Question: How to transparent a panel in vb.net? the default color of the panel is white
'''
Private Sub frm_console_Load(sender As Object, e As EventArgs) Handles MyBase.Load
'Panel1.BackColor = Color.Transparent //i've tried this too
Panel1.BackColor = Color.FromArgb(25, Color.Black)
End Sub
'''

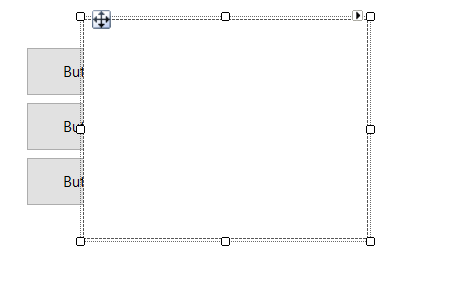
Answer: I didn't originally look at your screenshot but now I see that your problem is exactly what I was talking about, i.e. WinForms doesn't support real transparency. It supports "fake" transparency in that a control with a transparent 'BackColor' will draw its parent in its own background to make it appear that you can see through it. It only draws the parent though, so any sibling controls that are partially obscured, e.g. the 'Buttons' in your screenshot, will not show through.
There's nothing you can do about that because that's just the way WinForms works. If you want real transparency like that then you'll need to use WPF instead, which was built from the ground up to support modern features like transparency.